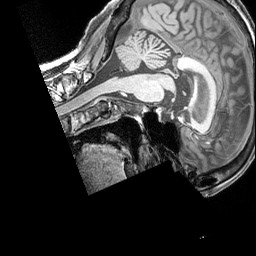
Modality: T1w
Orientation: sagittal
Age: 69
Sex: female
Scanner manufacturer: siemens
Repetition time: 2.3 s
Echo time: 0.00226 s